Question: '''
val data = FirebaseDatabase.getInstance()
val refB = data.getReference("branches")
refB.addValueEventListener(object : ValueEventListener{
override fun onDataChange(snapshot: DataSnapshot) {
for(n in snapshot.children){
val branch = n.getValue(Branch::class.java)
listB.add(branch!!)
}
}
override fun onCancelled(error: DatabaseError) {
}
})
'''

my class Branch
'''
class Branch(var id: String?, var nStudents: String, var nTeachers: String, var name:String) {
}
'''
I can't read the data one sentence means Object,
But I can read the data each value by itself.
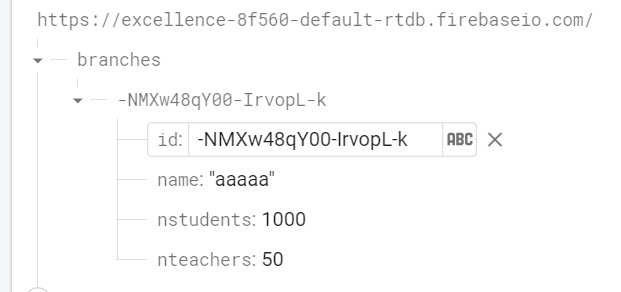
Answer: I see a couple of problems with your custom class:
1. As Frank pointed out in a comment, nStudents and nTeachers won't map correctly due to case sensitivity.
2. It seems like your class has no empty constructor (or default arguments) which is required for the database to properly deserialize the data, as detailed in the Firebase docs.
3. The data types don't seem to match: You've declared nstudents and nteachers as String, but I see it as numbers in your database, so you should probably use an Int or Long.
With all that said, your updated class should look like this:
'''
class Branch(
var id: String? = null,
var nstudents: Int = 0,
var nteachers: Int = 0,
var name: String = ""
) {
// ...
}
'''
And if the only purpose of this class is to hold data, you can turn it into a <URL>:
'''
data class Branch(
var id: String? = null,
var nstudents: Int = 0,
var nteachers: Int = 0,
var name: String = ""
)
'''